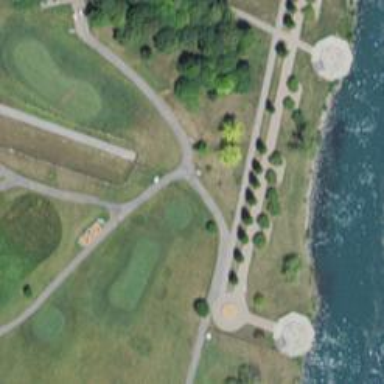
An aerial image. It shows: Service road used as golf cart path.